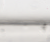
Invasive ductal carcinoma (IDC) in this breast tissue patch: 0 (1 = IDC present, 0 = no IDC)